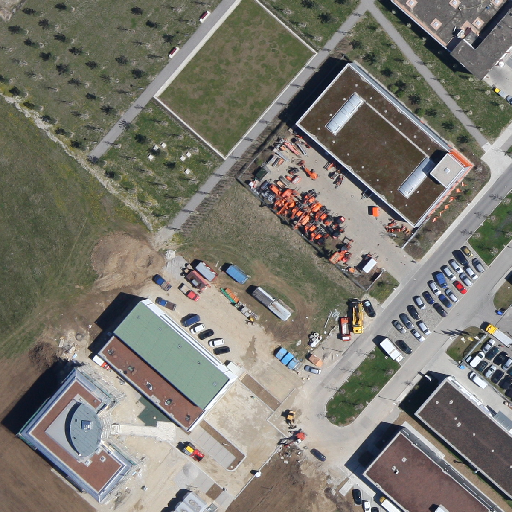
Referring expression: paved road